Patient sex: F
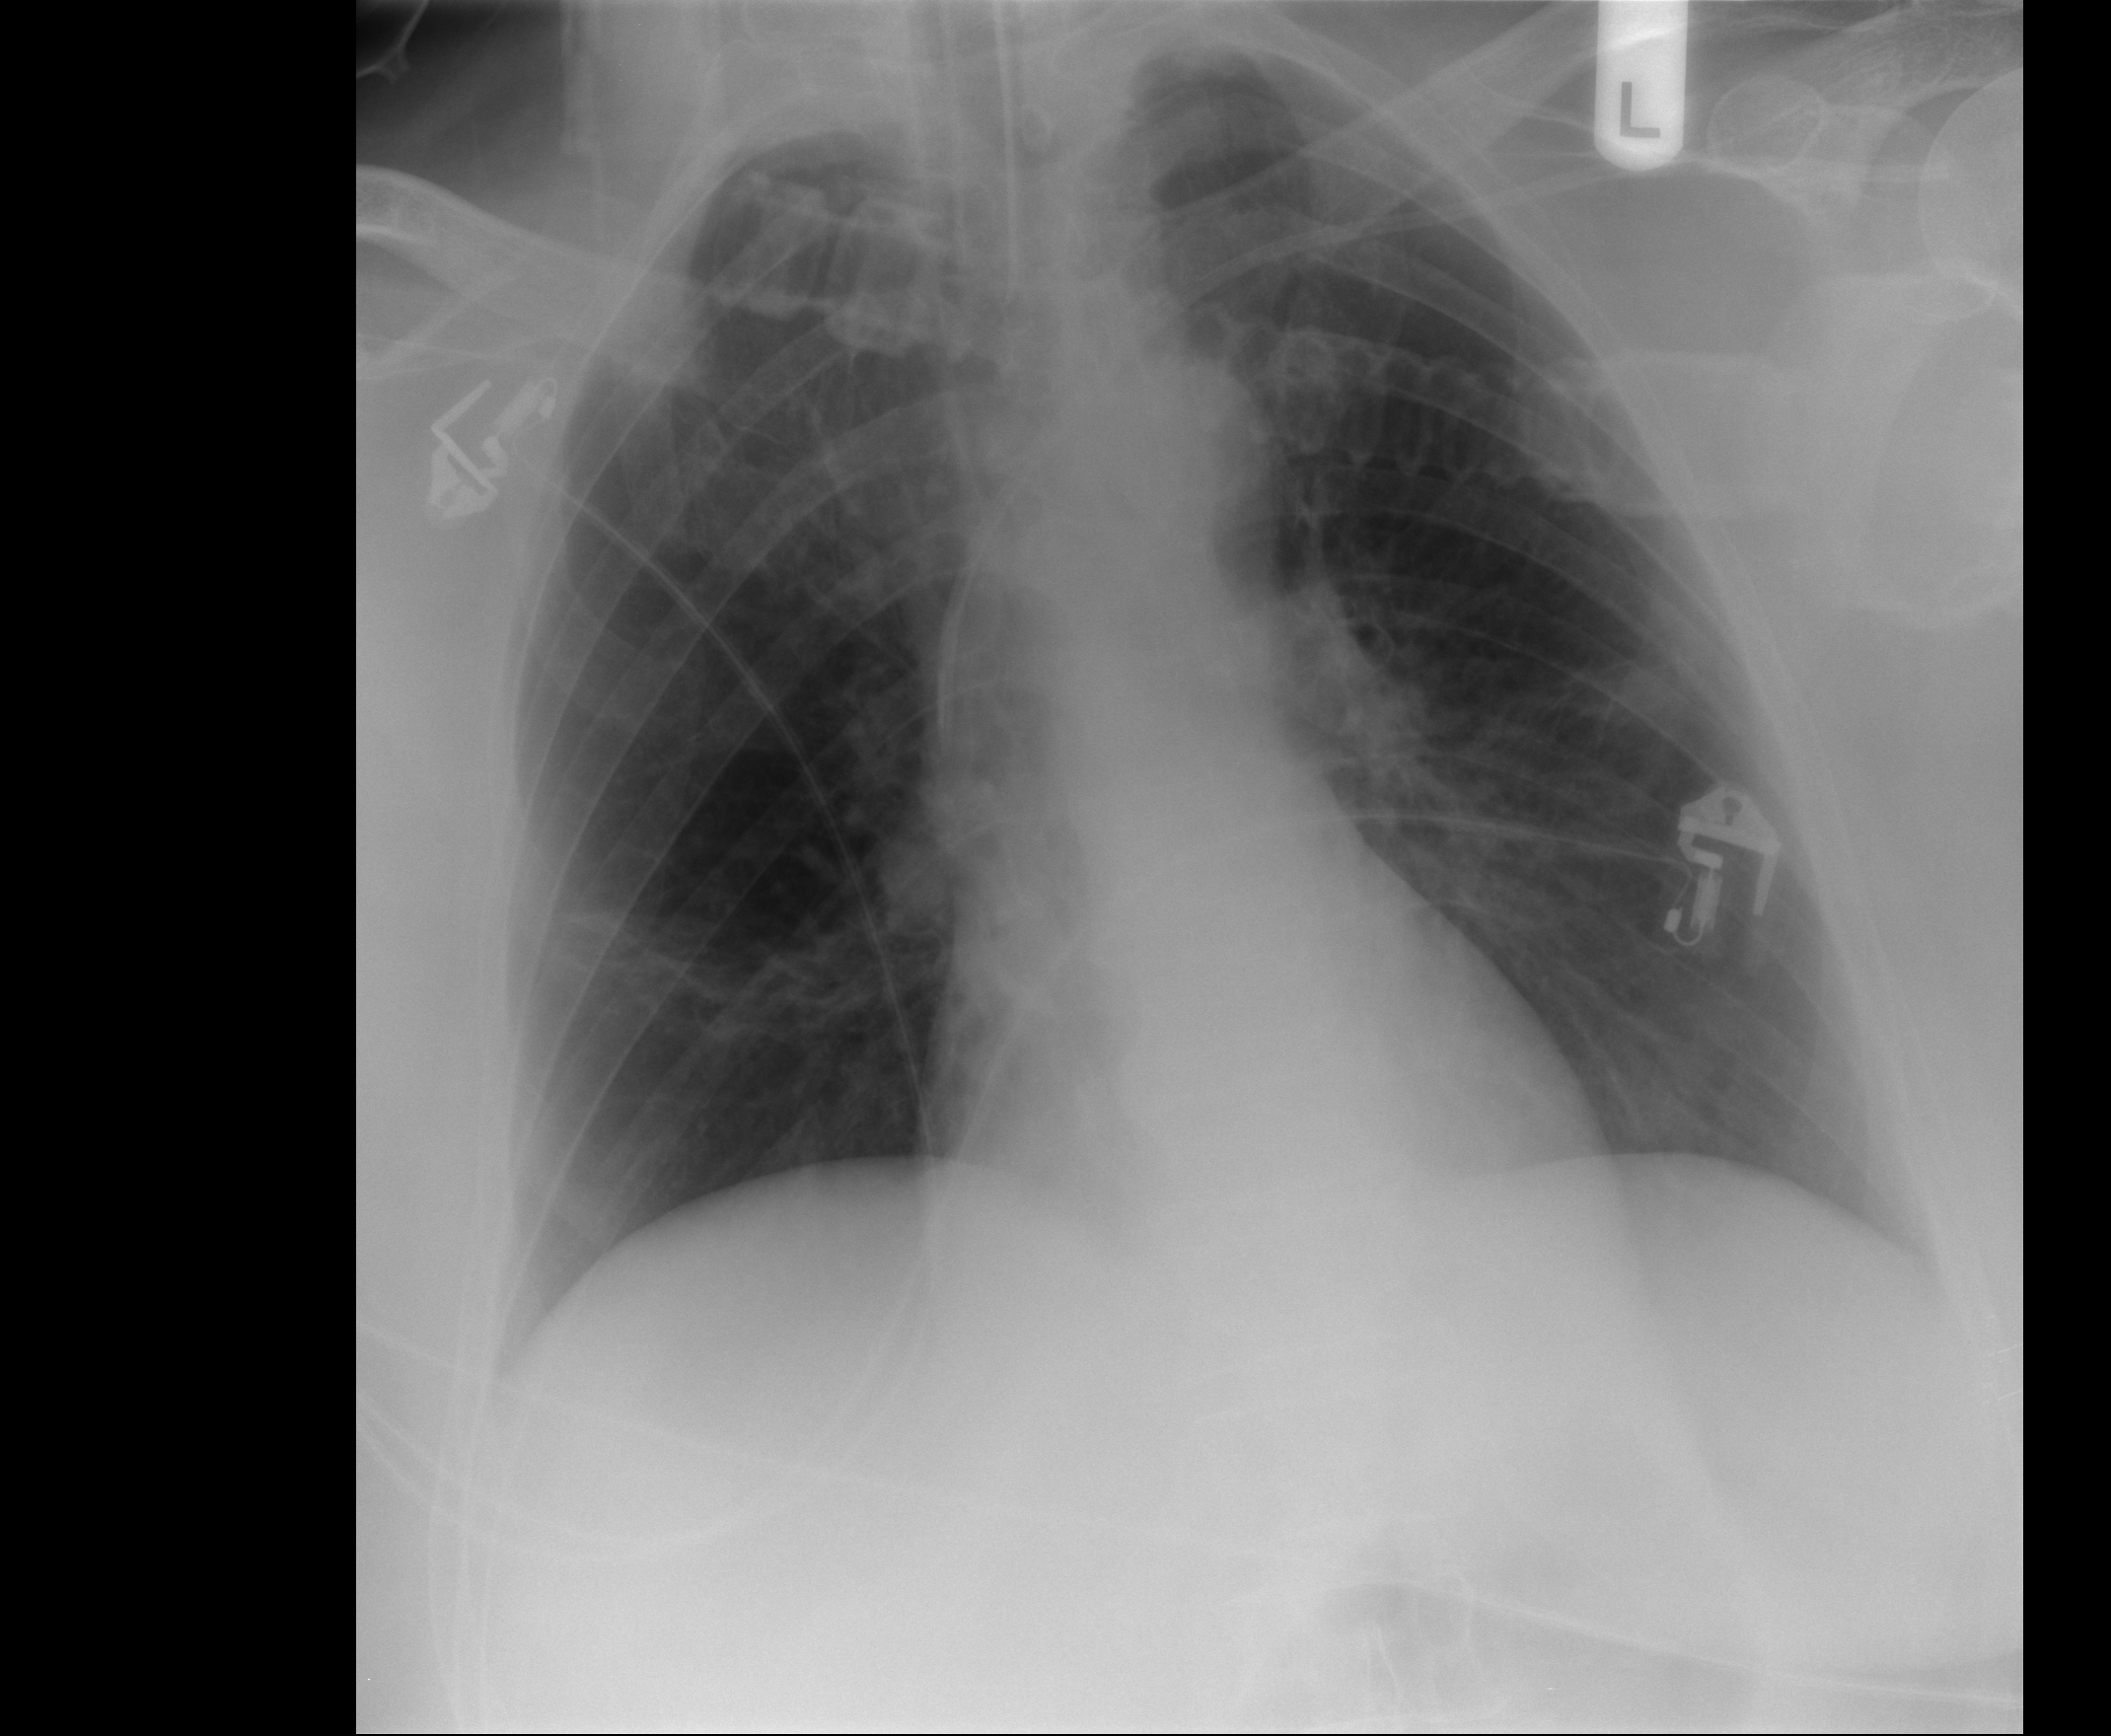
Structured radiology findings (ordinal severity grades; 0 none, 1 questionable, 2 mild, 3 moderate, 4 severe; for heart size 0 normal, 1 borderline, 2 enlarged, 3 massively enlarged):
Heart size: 0
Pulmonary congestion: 0
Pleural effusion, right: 0
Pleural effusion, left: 0
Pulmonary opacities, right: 0
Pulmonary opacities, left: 1
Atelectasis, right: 0
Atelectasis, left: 0